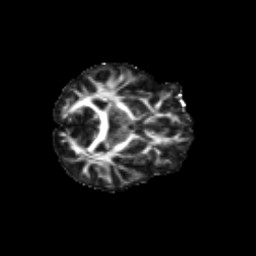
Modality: FA
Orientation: axial
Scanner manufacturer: siemens
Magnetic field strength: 3 T
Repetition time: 9.2 s
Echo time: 0.084 s